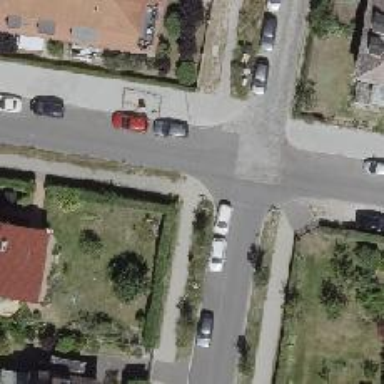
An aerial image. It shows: Sidewalk.